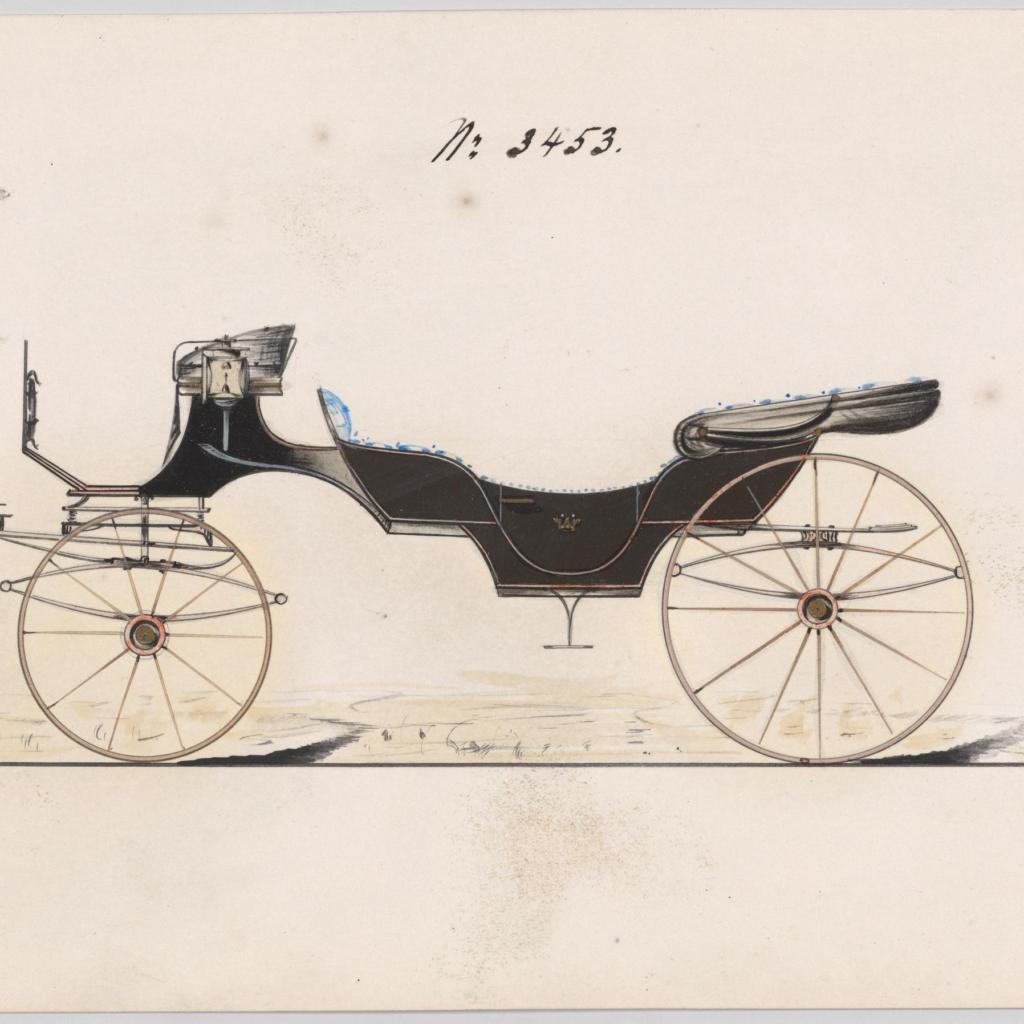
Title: Design for Vis-à-vis, no. 3453
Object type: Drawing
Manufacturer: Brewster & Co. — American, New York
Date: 1878
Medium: Pen and black ink, watercolor and gouache
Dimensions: sheet: 6 1/2 x 9 3/8 in. (16.5 x 23.8 cm)
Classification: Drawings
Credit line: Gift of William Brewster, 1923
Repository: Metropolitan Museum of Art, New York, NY